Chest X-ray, AP view. Patient: 18 years old, sex F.
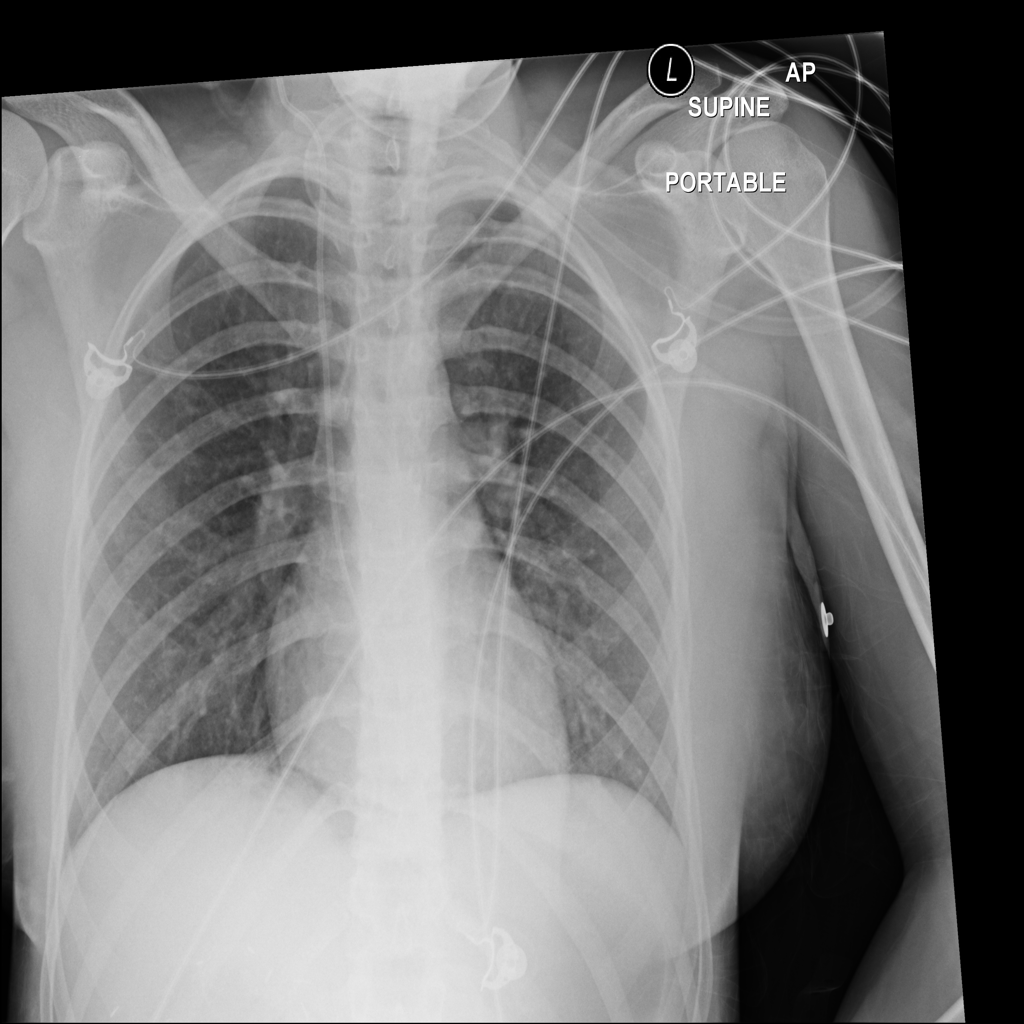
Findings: No Finding